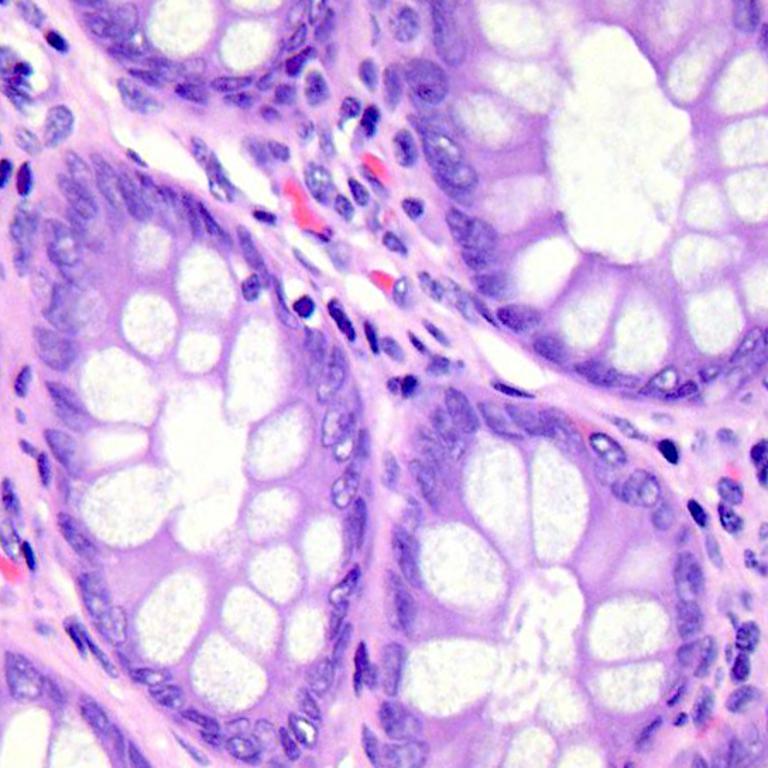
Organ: colon
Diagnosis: benign